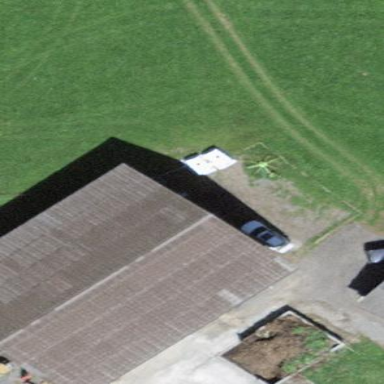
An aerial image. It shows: Barn.